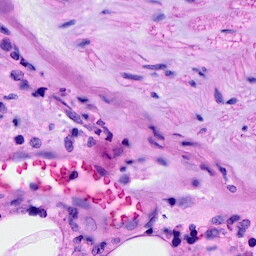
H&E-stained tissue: Breast